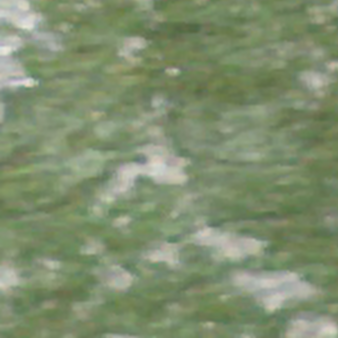
Label: other